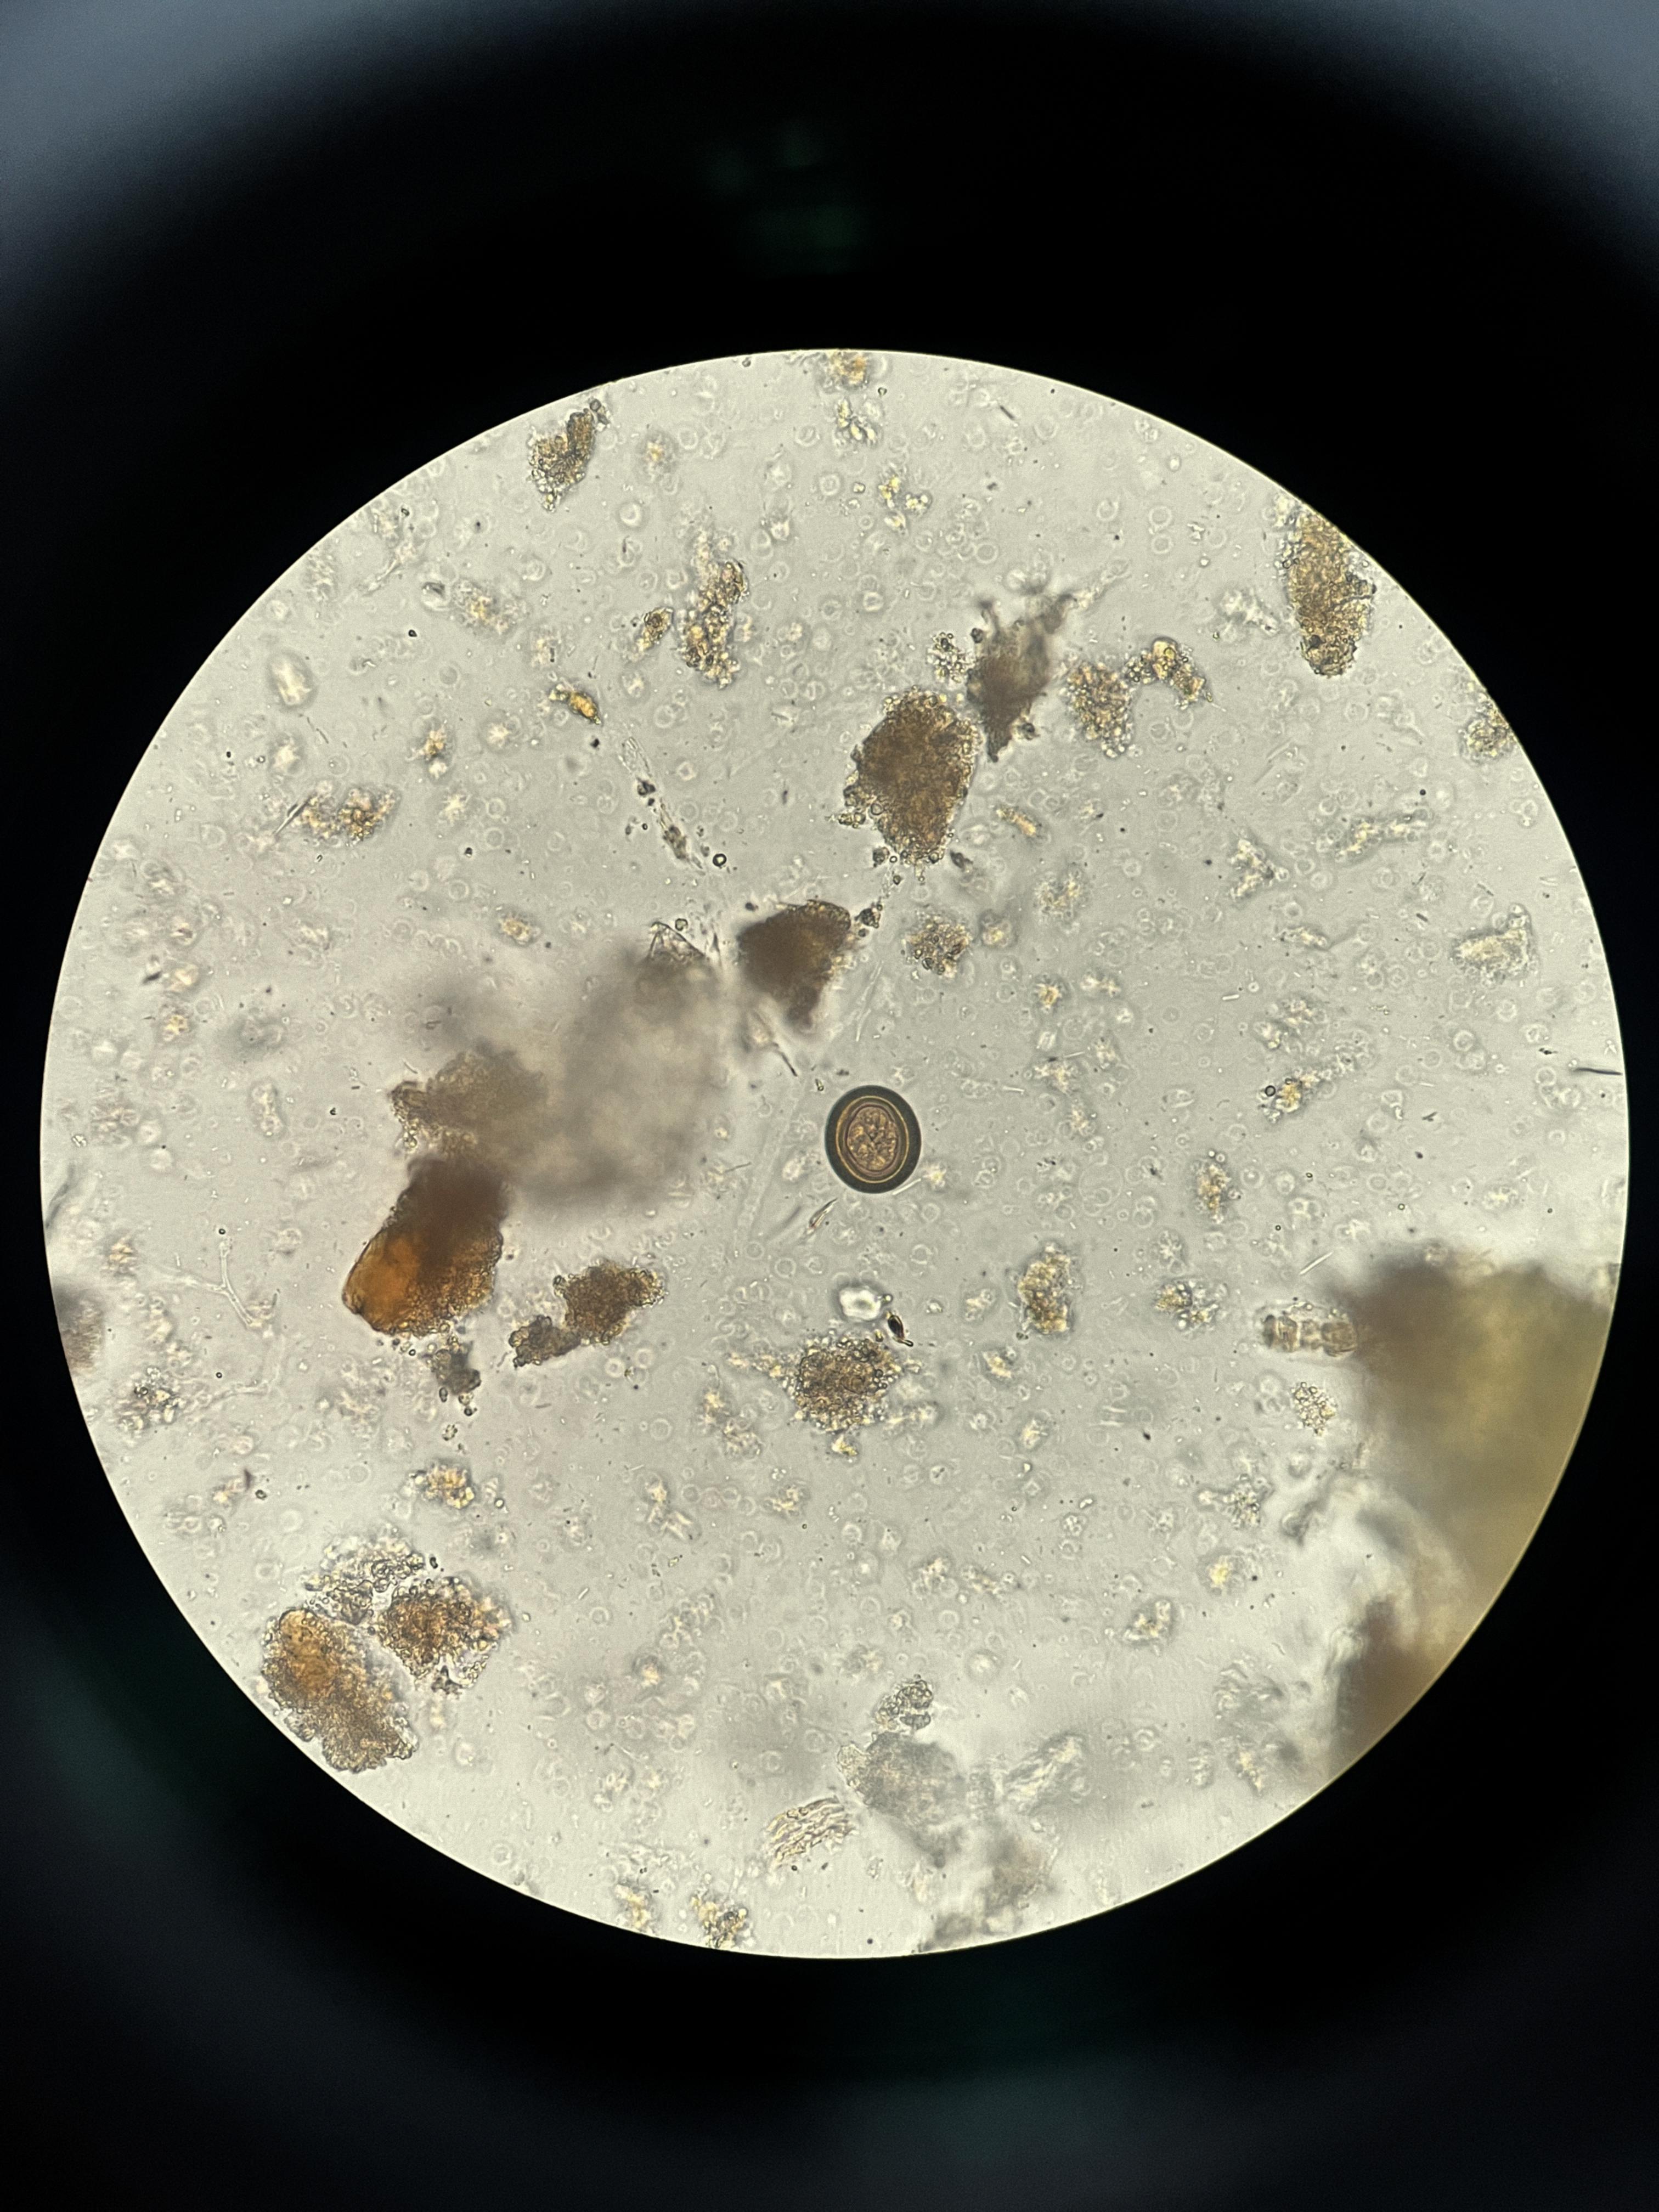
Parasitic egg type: Taenia spp. egg